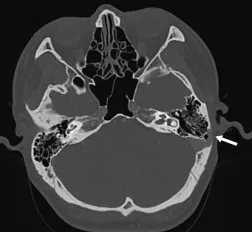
Preoperative contrast-enhanced CT and MR images of the case exhibiting a large, left-sided pedunculated protrusive diverticulum and ipsilateral distal TS stenosis coupled with contralateral TS hypoplasia. (A) Axial contrast-enhanced CT image demonstrating the protrusion of the pedunculated diverticulum into the subcutaneous tissue (white arrow).
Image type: radiology (ct)